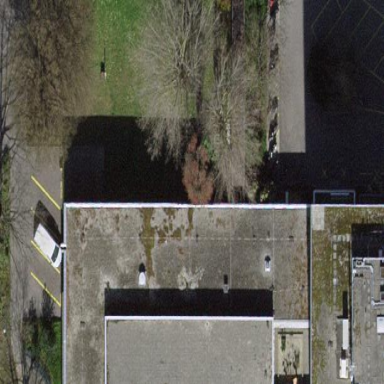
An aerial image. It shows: School building.